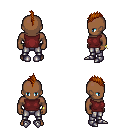
a pixel art fantasy rpg character, male body template, human, dark skin, maroon sleeveless shirt, metal pants, brunette mohawk hairstyle, bracelets, metal boots, four views (front, back, left, right), 2x2 character sprite sheet, small pixel art, hard edges, no anti-aliasing